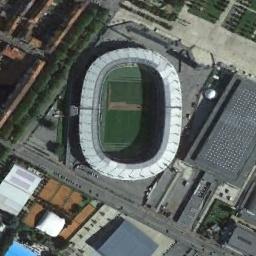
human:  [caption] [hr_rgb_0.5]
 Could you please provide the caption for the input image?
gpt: There are many buildings of different shapes and sizes next to the stadium .

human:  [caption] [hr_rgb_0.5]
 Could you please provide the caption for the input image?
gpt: Oval stadium built next to residential area and vegetation .

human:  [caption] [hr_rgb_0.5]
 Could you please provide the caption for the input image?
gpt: This stadium has seats on two sides only .

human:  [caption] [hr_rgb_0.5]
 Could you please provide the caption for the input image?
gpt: The stadium is next to some buildings and trees .

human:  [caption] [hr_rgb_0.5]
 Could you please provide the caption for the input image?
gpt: There are some buildings beside the stadium .